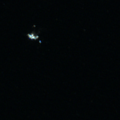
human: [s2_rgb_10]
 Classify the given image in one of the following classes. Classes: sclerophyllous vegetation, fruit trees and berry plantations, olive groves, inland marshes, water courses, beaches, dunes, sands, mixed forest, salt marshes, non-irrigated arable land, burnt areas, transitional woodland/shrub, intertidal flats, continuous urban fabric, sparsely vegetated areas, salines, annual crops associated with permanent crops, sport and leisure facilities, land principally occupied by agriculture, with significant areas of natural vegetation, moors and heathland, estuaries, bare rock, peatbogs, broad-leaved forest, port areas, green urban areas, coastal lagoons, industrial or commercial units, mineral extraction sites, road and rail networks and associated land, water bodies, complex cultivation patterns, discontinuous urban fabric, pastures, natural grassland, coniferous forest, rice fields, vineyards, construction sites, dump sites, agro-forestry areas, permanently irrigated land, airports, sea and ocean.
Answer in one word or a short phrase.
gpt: sea and ocean